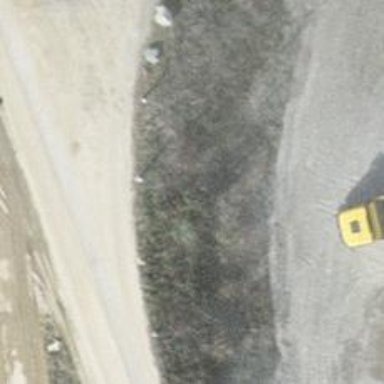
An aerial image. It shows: Road made of pebblestone meant for service vehicles.